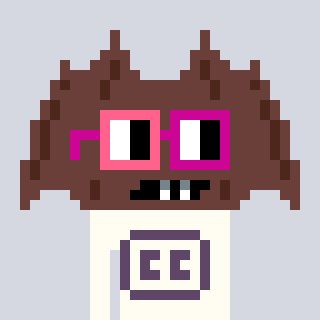
a pixel art character with square pink and red glasses, a bat-shaped head and a grayscale-colored body on a cool background